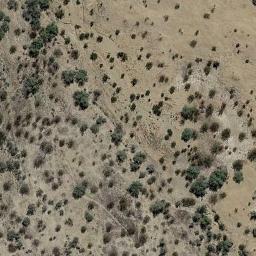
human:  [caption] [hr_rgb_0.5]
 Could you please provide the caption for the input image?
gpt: A lot of small chaparrals grow in the desert .

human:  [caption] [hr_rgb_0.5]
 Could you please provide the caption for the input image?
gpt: There are several trees and some weeds in this desert .

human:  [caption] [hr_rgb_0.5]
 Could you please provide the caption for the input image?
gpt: The chaparral is in the bare land .

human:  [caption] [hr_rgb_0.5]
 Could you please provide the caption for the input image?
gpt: Chaparral is evenly distributed on the sand .

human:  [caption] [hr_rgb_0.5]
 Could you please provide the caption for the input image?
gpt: The plants in the chaparral vary in size .